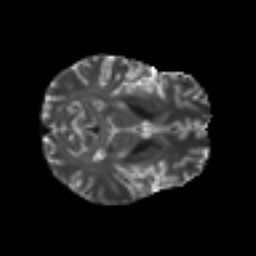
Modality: T2w
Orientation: axial
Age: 34
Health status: ill
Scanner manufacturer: philips
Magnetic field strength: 3 T
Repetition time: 9 s
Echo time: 0.127 s